Question: I need to get the exact date time to SSRS, I noticed when I use a date field the milliseconds get cut off in SSRS so I was thinking about formatting a string. I could not find a convert option that match the output I needed
'mm/dd/yyyy hh:mm:ss.nnn AM/PM'
So I came up with this long formula
'''
-- Test Data
DECLARE @DATETIMESTAMP DATETIME
SET @DATETIMESTAMP = GETDATE()
------------
SELECT DISTINCT
RIGHT('0'+CONVERT(VARCHAR(2), MONTH(@DateTimeStamp)), 2) + '/' +
RIGHT('0'+CONVERT(VARCHAR(2), DAY(@DateTimeStamp)), 2) + '/' +
CONVERT(VARCHAR(4), YEAR(@DateTimeStamp)) + ' ' +
CASE
WHEN DATEPART(HOUR, @DateTimeStamp) > 12 THEN RIGHT('0'+CONVERT(VARCHAR(2), DATEPART(HOUR, @DateTimeStamp)-12), 2)
WHEN DATEPART(HOUR, @DateTimeStamp) = 0 THEN '12'
ELSE RIGHT('0'+CONVERT(VARCHAR(2), DATEPART(HOUR, @DateTimeStamp)), 2)
END + ':' +
RIGHT('0'+CONVERT(VARCHAR(4), DATEPART(MINUTE, @DateTimeStamp)), 2) + ':' +
RIGHT('0'+CONVERT(VARCHAR(4), DATEPART(SECOND, @DateTimeStamp)), 2) + '.' +
RIGHT('000'+CONVERT(VARCHAR(4), DATEPART(MILLISECOND, @DateTimeStamp)), 3) + ' ' +
CASE
WHEN DATEPART(HOUR, @DateTimeStamp) > 11 THEN 'PM'
ELSE 'AM'
END
,@DateTimeStamp
'''
Can anyone suggest a better way?
Here is a picture of the report: This is using my code

If I just pass back @DATETIMESTAMP I would get just
'11/20/2013 02:23:19 PM'
Then when running the query no records would match because '11/20/2013 02:23:19.000 PM' to '11/20/2013 02:23:19.083 PM'
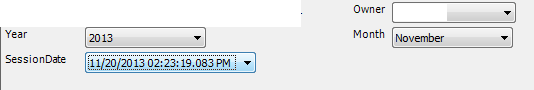
Answer: Geez, that's a lot of busy work that should probably be handled by SSRS. You can do it in T-SQL, but there is a lot of overhead in formatting strings there instead of just returning the native data. Here is one way that yields '11/25/2013 3:03:12.567PM':
'''
SELECT CONVERT(CHAR(11), GETDATE(), 101)
+ LTRIM(RIGHT(CONVERT(CHAR(26), GETDATE(), 9), 14));
'''
If you really need the space between the milliseconds and AM/PM, then you can get there with a little more work:
'''
SELECT CONVERT(CHAR(11), GETDATE(), 101)
+ LTRIM(STUFF(RIGHT(CONVERT(CHAR(26), GETDATE(), 9), 14),13,0,' '));
'''
And if you really need the leading 0, it gets even more fun:
'''
SELECT CONVERT(CHAR(11), GETDATE(), 101)
+ RIGHT('0' + LTRIM(STUFF(RIGHT(CONVERT(CHAR(26), GETDATE(), 9), 14),13,0,' ')),15);
'''
In SQL Server 2012, you'll be able to say:
'''
SELECT FORMAT(GETDATE(), 'MM/dd/yyyy hh:mm:ss.fff tt');
'''
But again, these methods of formatting strings in SQL Server force a lot of extra CPU overhead on the database that is much better handled by the presentation layer - which has to treat every row independently anyway. SQL Server only has to treat a set as a bunch of independent rows when you force it to, by applying formatting and other things, and this can slow the query down significantly.
Never mind that 'mm/dd/yyyy' is very irresponsible output. Are you sure your entire audience will always understand that 06/09/2013 is June 9th and not September 6th?